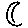
Label: moon